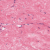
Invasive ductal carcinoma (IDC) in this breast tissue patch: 0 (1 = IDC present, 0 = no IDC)